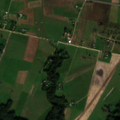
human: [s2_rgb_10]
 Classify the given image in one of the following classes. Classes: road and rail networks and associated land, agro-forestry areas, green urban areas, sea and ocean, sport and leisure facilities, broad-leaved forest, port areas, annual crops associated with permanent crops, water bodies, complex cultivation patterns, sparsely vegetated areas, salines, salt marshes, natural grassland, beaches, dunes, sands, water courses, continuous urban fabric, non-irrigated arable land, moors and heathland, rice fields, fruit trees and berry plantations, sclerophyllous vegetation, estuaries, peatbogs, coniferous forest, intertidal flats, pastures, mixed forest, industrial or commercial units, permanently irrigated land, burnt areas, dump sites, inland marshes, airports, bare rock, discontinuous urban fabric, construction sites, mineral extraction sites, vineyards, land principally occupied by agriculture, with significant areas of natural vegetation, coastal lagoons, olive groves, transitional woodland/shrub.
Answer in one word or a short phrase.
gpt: non-irrigated arable land, complex cultivation patterns, land principally occupied by agriculture, with significant areas of natural vegetation, broad-leaved forest